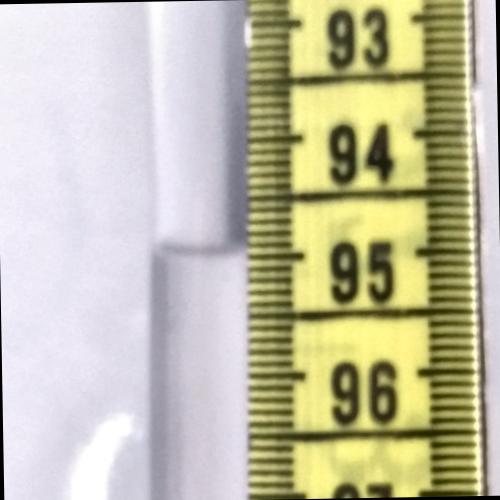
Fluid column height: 95.0 cm